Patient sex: M
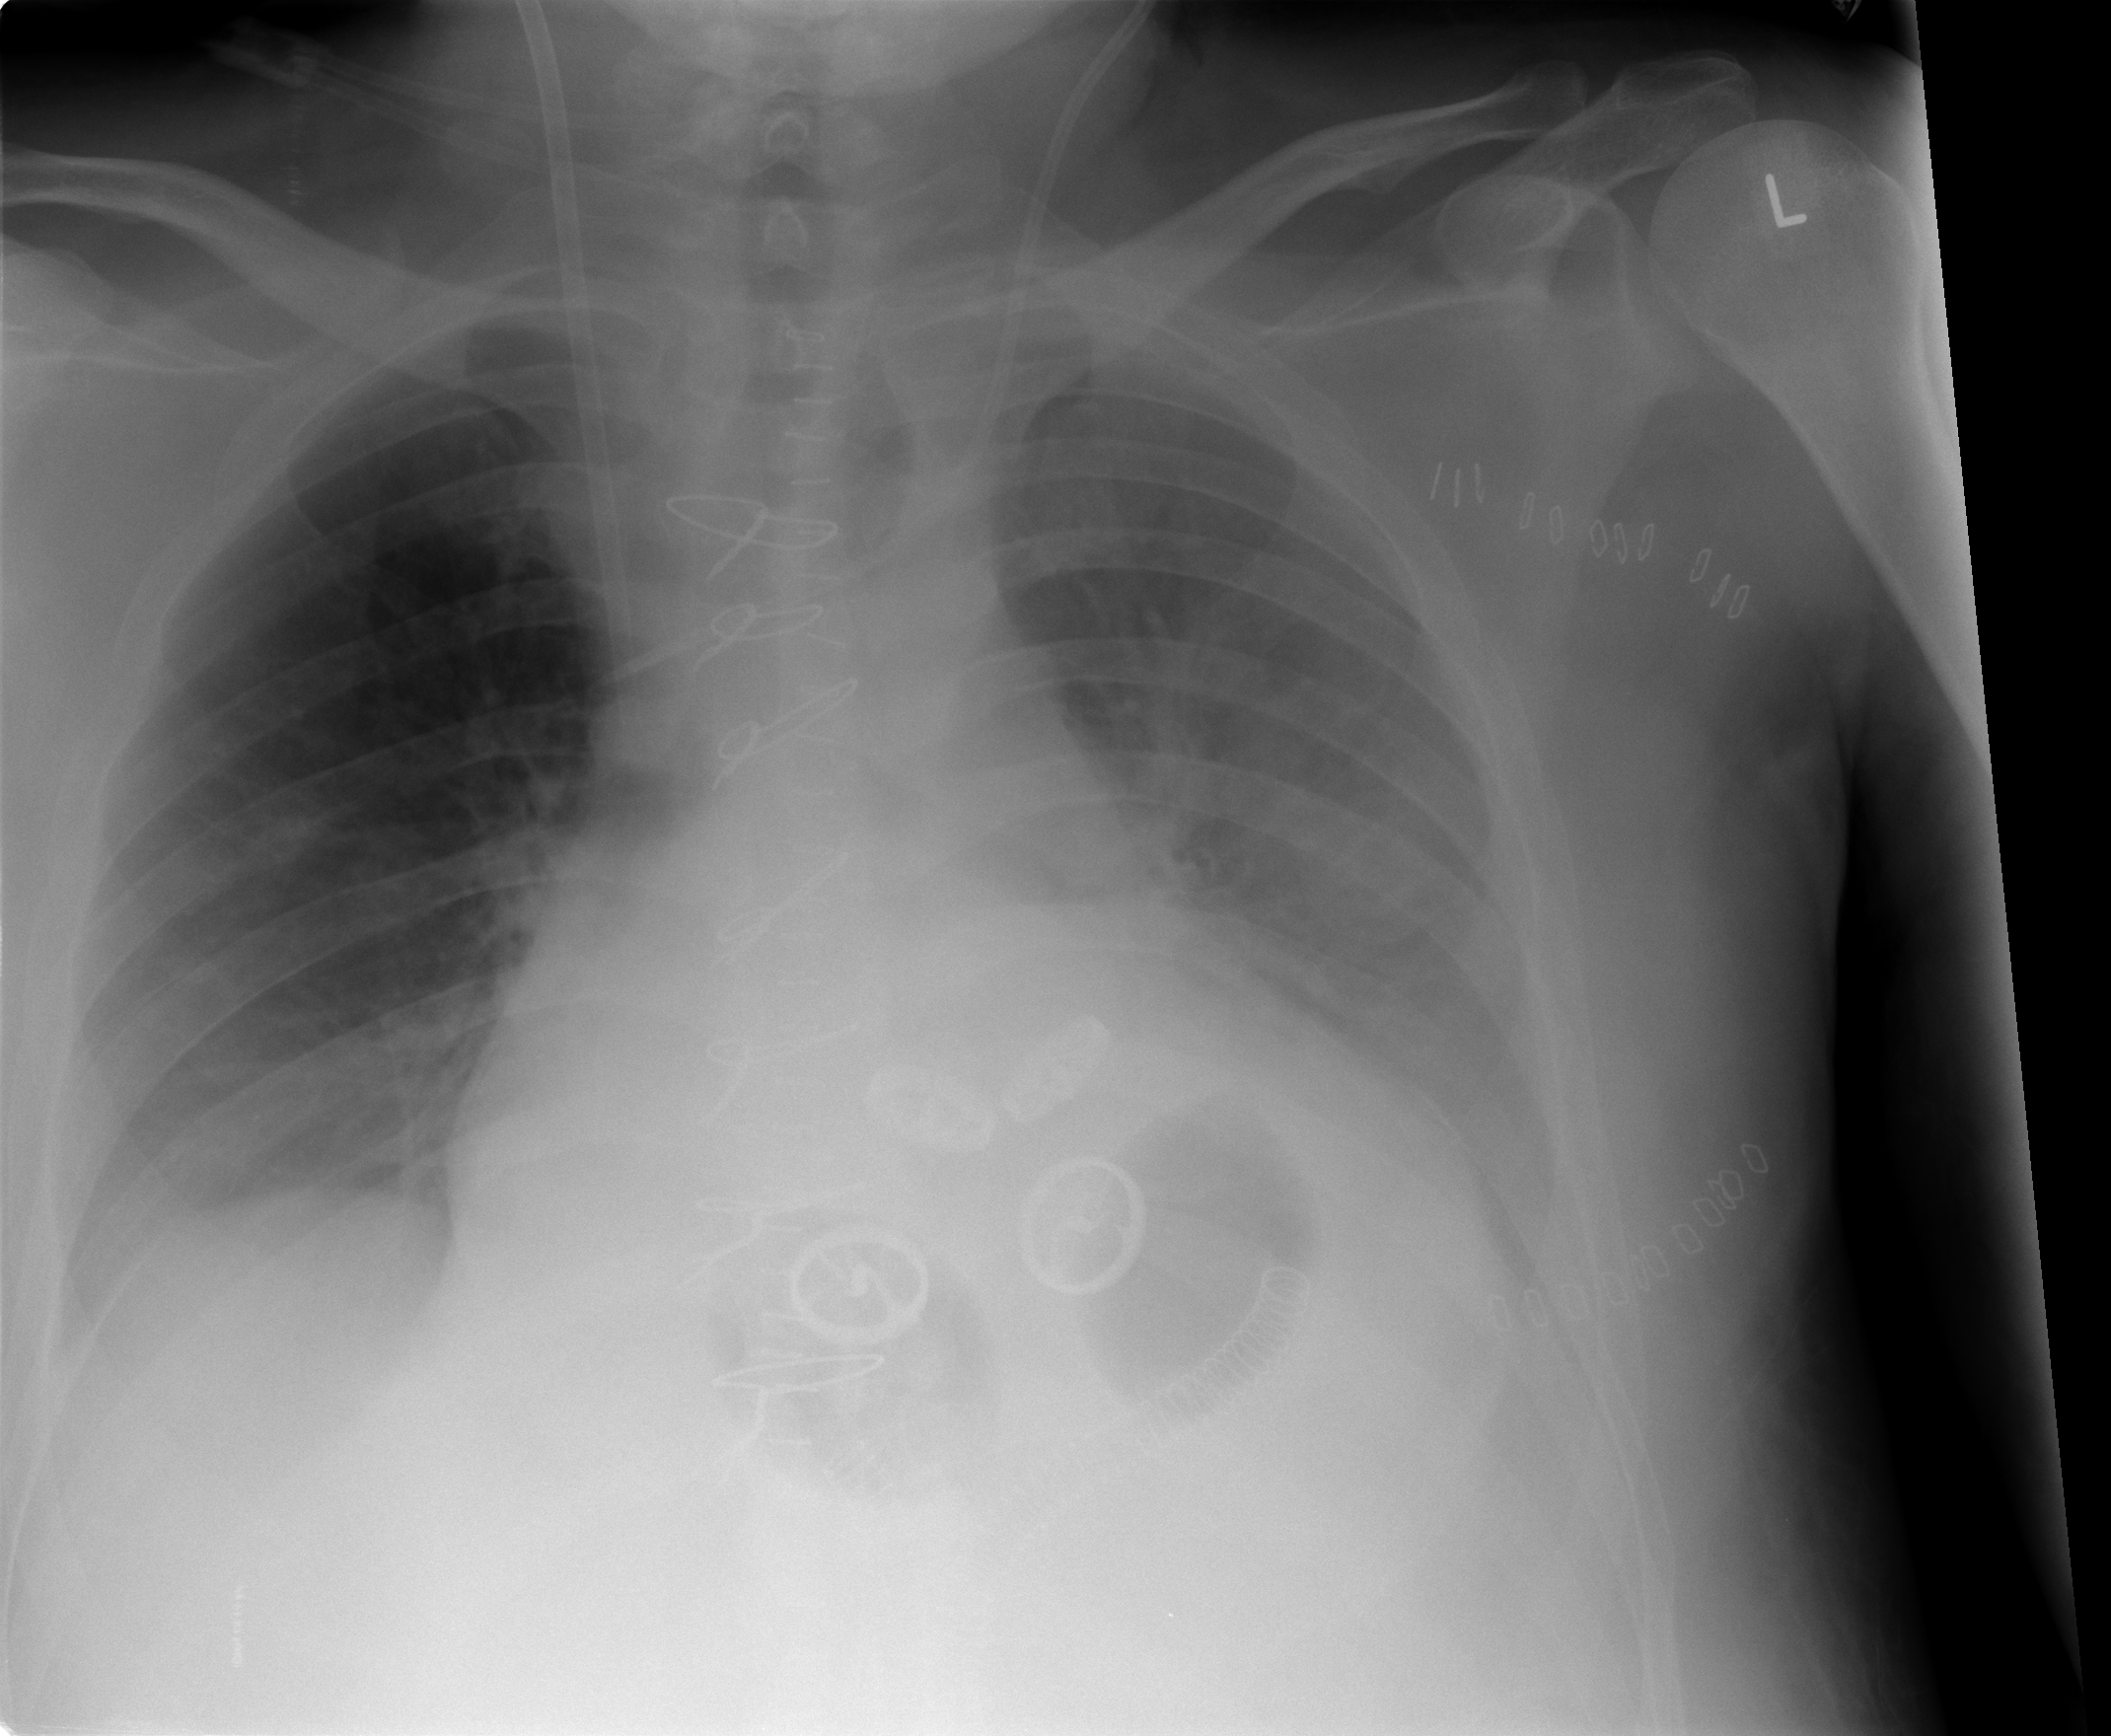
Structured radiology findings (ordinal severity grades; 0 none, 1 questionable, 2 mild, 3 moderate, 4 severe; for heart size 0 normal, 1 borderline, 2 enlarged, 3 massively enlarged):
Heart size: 2
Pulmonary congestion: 1
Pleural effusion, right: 0
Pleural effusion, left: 2
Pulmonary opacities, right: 0
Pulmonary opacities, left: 0
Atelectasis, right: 2
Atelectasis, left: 2